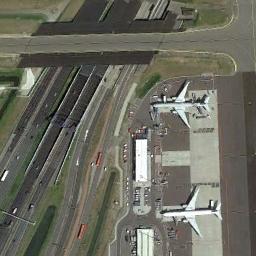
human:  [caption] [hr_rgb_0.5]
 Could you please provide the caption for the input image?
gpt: Two planes are parked on the open space beside the roads and buildings .

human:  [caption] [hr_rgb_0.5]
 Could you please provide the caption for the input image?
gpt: Two planes parked on the airport and some freeways in front of them .

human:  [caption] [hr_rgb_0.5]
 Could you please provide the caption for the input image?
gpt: Two planes parked in the open space by the road .

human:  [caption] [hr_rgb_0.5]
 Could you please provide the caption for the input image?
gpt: Two planes of the same size are neatly parked beside buildings inside the airport, And there are several roads with many cars outside the airport .

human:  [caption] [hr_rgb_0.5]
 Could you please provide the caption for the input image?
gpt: Two planes are in the parking lot next to the buildings .